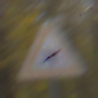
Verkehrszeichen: FlugbetriebLinks
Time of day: MorningAfternoon
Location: Outdoor (Nature)
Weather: Overcast
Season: Autumn
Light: Natural